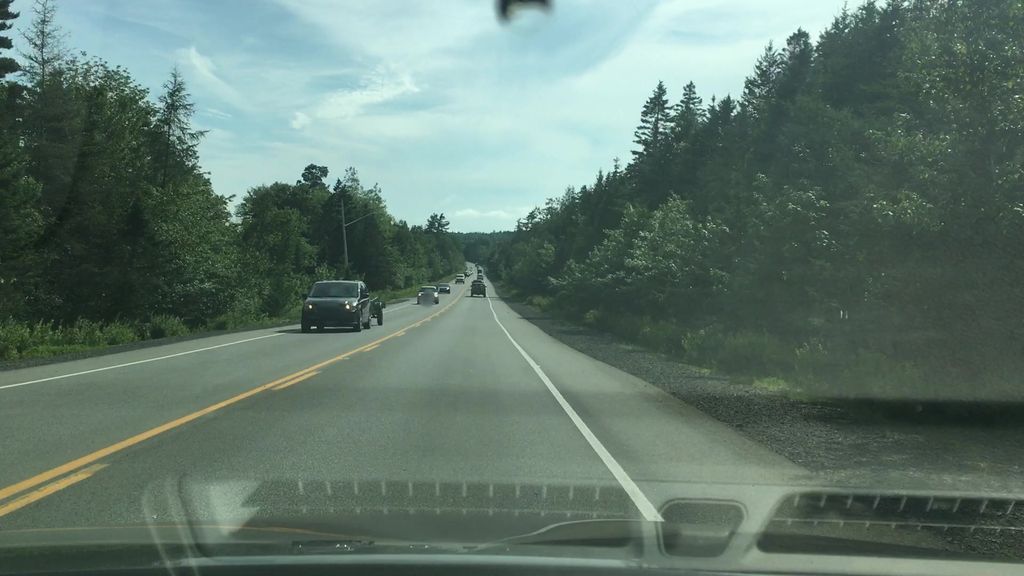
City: halifax